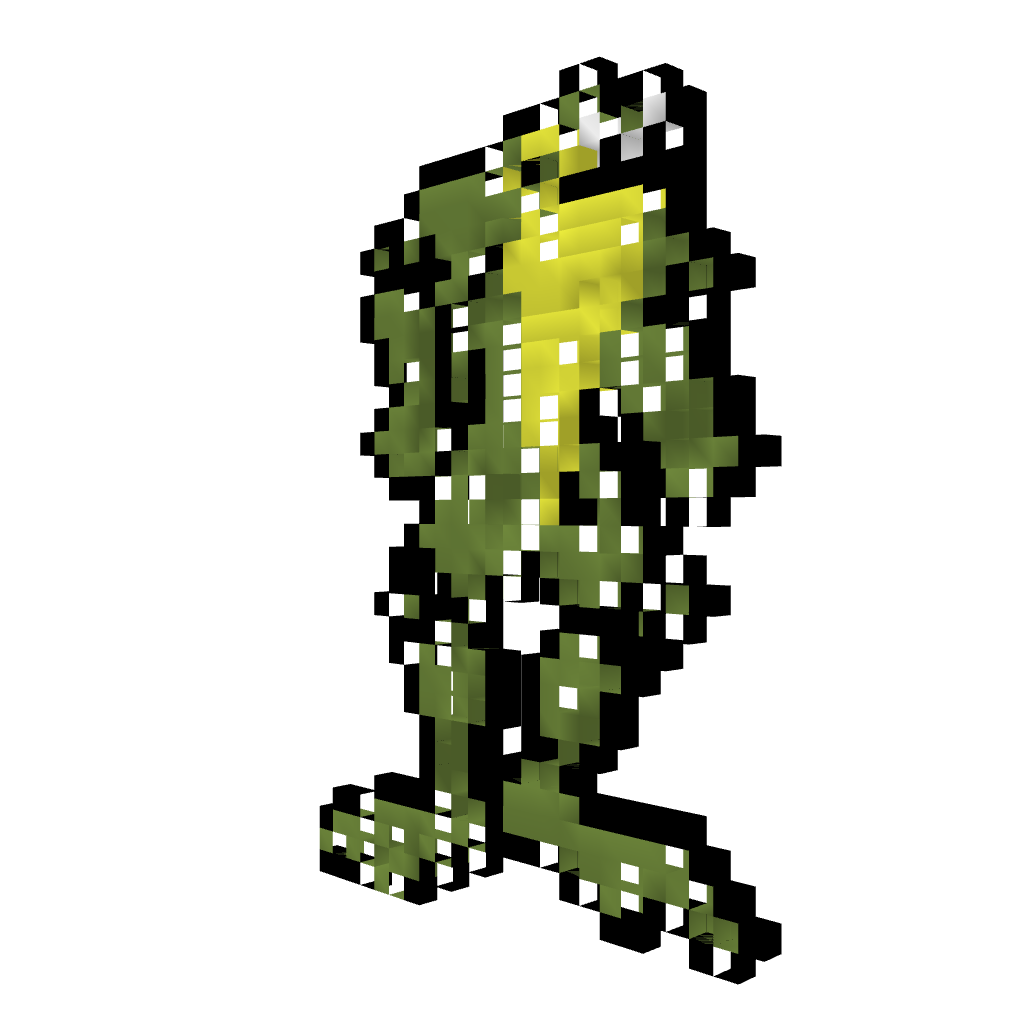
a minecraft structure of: Battletoads/NES-Rash high quality